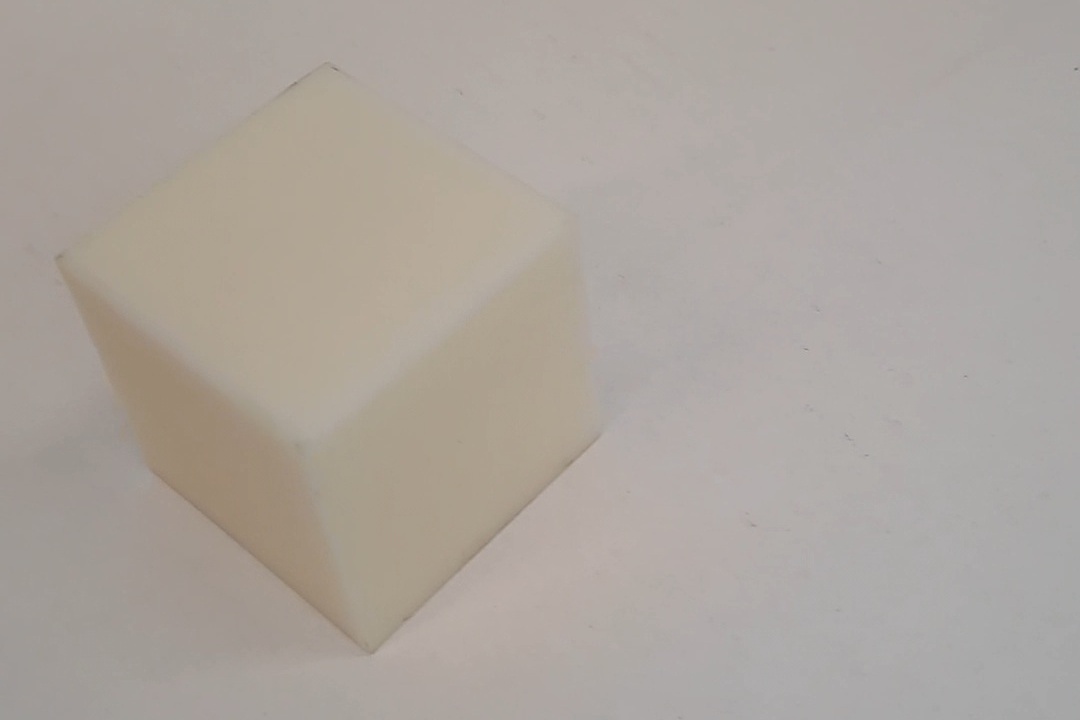
Label: Cuboid